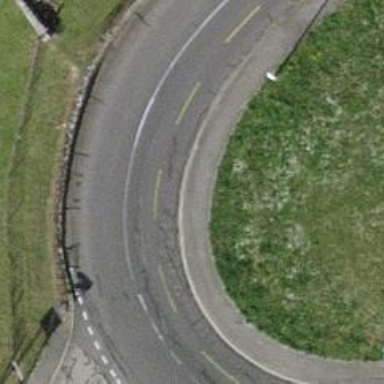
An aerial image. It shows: Asphalt sidewalk along the footway.